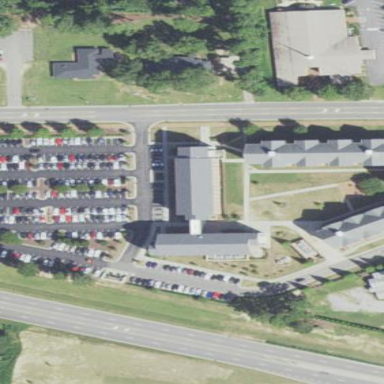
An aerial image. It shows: Dormitory building.